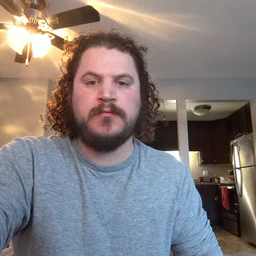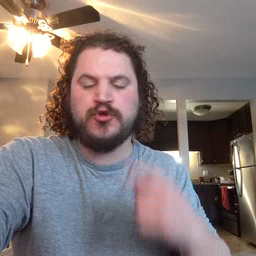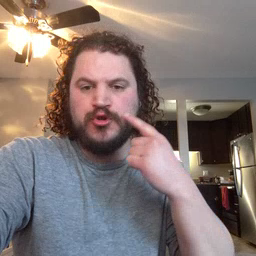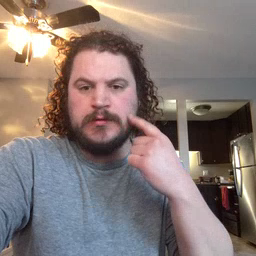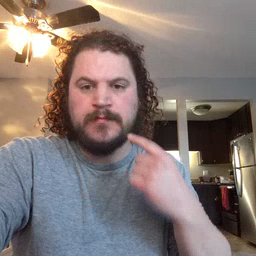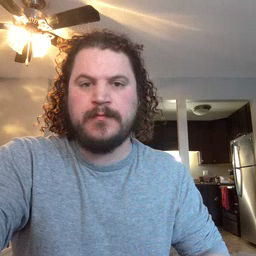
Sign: cheek